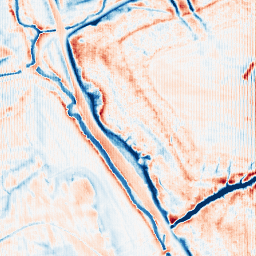
Category: edge_preserving
Decomposition family: anisotropic_diffusion
Decomposition parameters: iterations: 50
kappa: 100
gamma: 0.2
Upsampling method: fft_zeropad
Upsampling parameters: scale: 2
Upsampling scale: 2